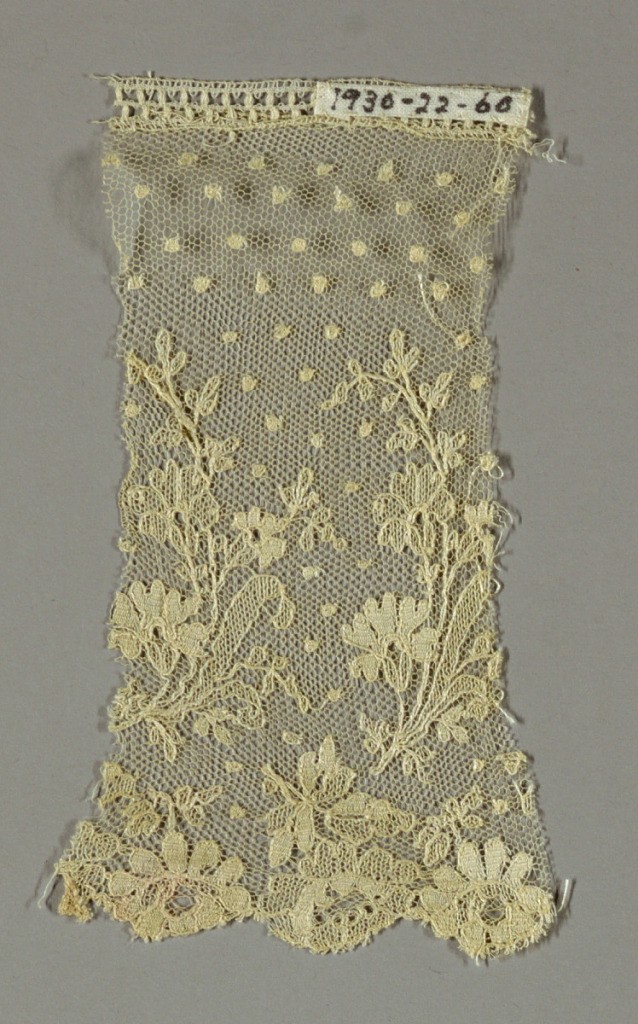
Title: Fragment
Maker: A .G. Jennings & Sons, American
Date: ca. 1884
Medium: cotton Technique: machine made lace
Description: Dots and floral border on net ground.